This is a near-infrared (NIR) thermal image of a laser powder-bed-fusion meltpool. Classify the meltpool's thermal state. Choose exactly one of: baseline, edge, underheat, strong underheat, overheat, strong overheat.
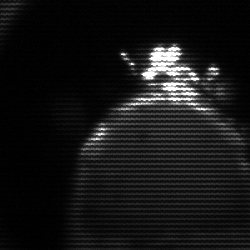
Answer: edge